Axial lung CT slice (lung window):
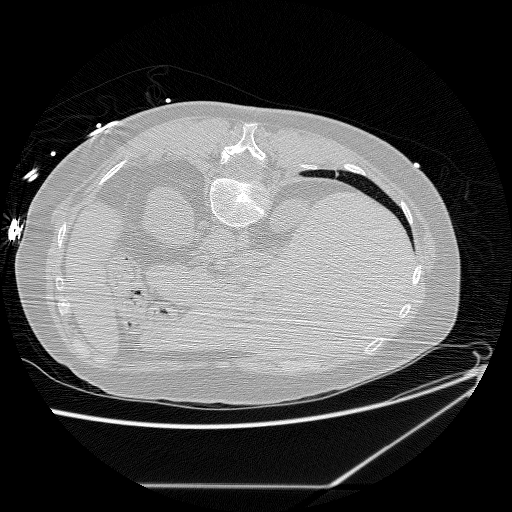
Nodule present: no